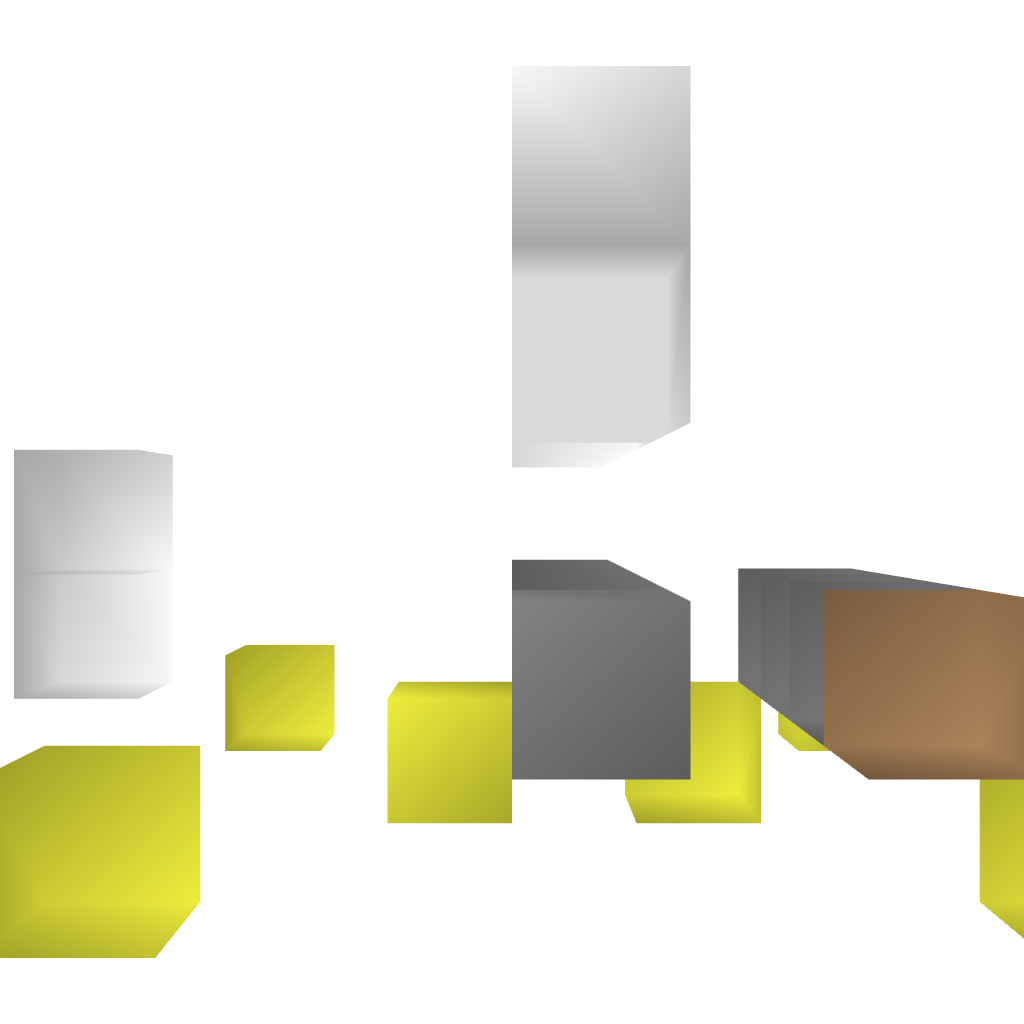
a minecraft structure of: Cake Cafe bad low quality